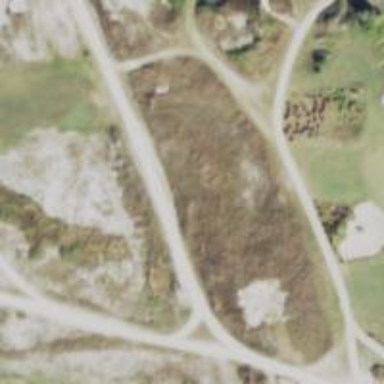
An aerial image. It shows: Pathway for golfing.